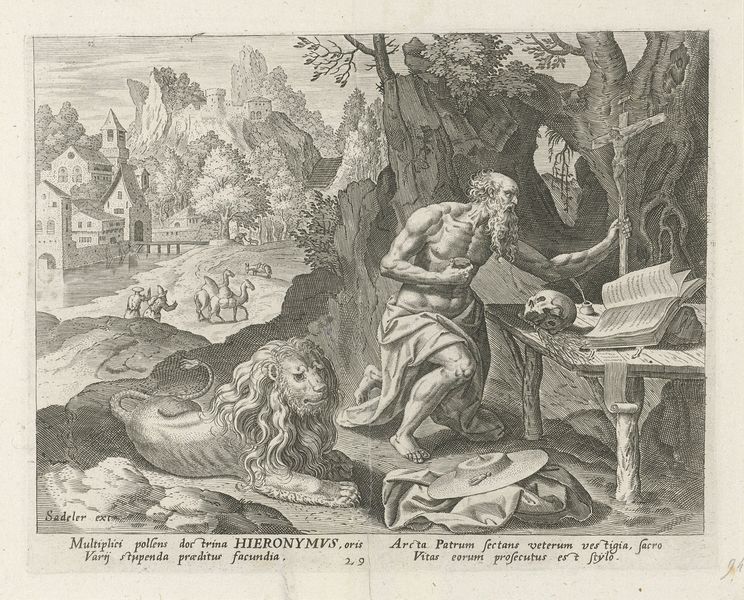
Titel: Kerkvader Hiëronymus als kluizenaar
Künstler: Johann (I) Sadeler
Standort: Amsterdam
Institution: Rijksmuseum
Schlagwörter: felsen, mann, nackt, bäume, landschaft, hut, tisch, zeichnung, schädel, tod, bach, häuser, brücke, kirche, wald, schrift, dorf, fluß, buch, burg, kreuz, druck, tinte, altar, christus, christlich, fabel, löwe, kupferstich, kamel, latein, hieronymus, kamele, buch aufgeschlagen